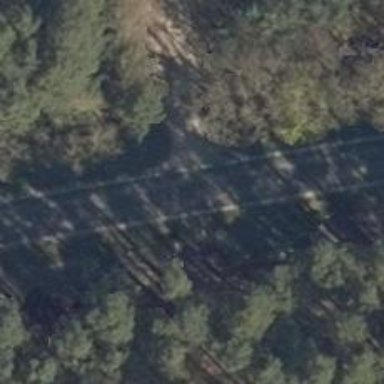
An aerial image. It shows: Asphalt path.